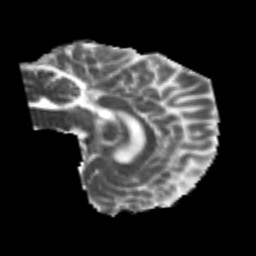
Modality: MD
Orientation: sagittal
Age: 22
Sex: male
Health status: healthy
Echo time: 0.074 s